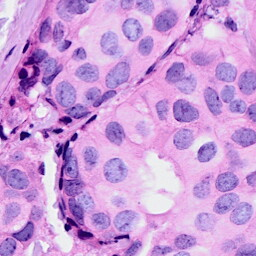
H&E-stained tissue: Breast